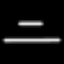
Label: line